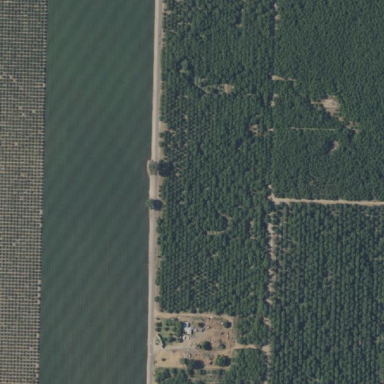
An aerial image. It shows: Orchard filled with walnut trees.